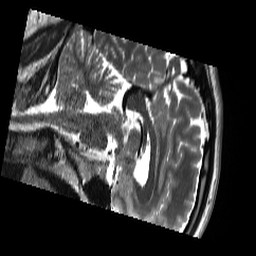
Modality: T2w
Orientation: sagittal
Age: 26
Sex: male